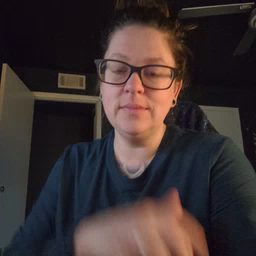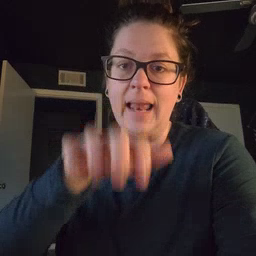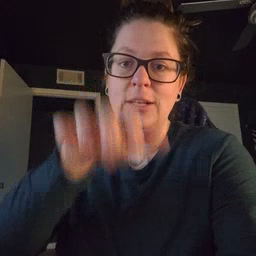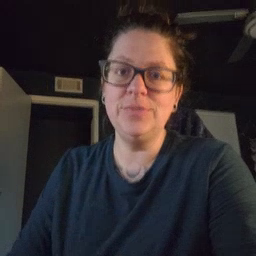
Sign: alligator